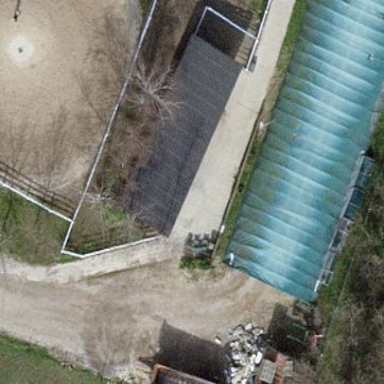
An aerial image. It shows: Shed.